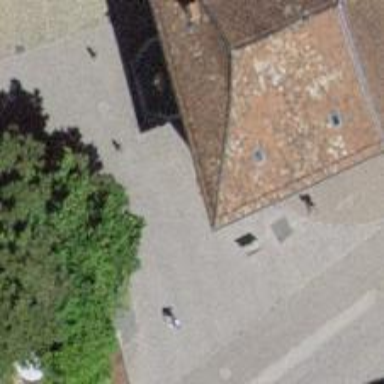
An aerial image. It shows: Bollard.